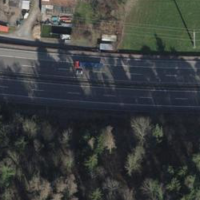
EUNIS habitat code: 57
Species observed at this site:
Vicia sepium
Sorbus aucuparia